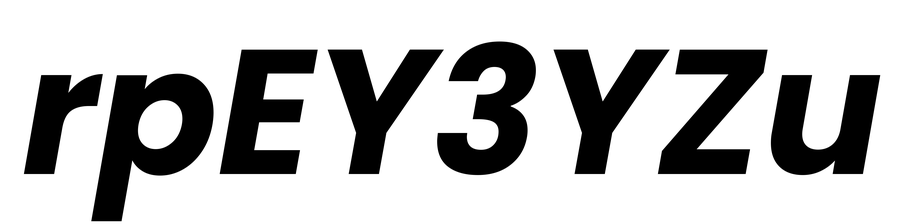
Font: Poppins-BoldItalic